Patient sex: M
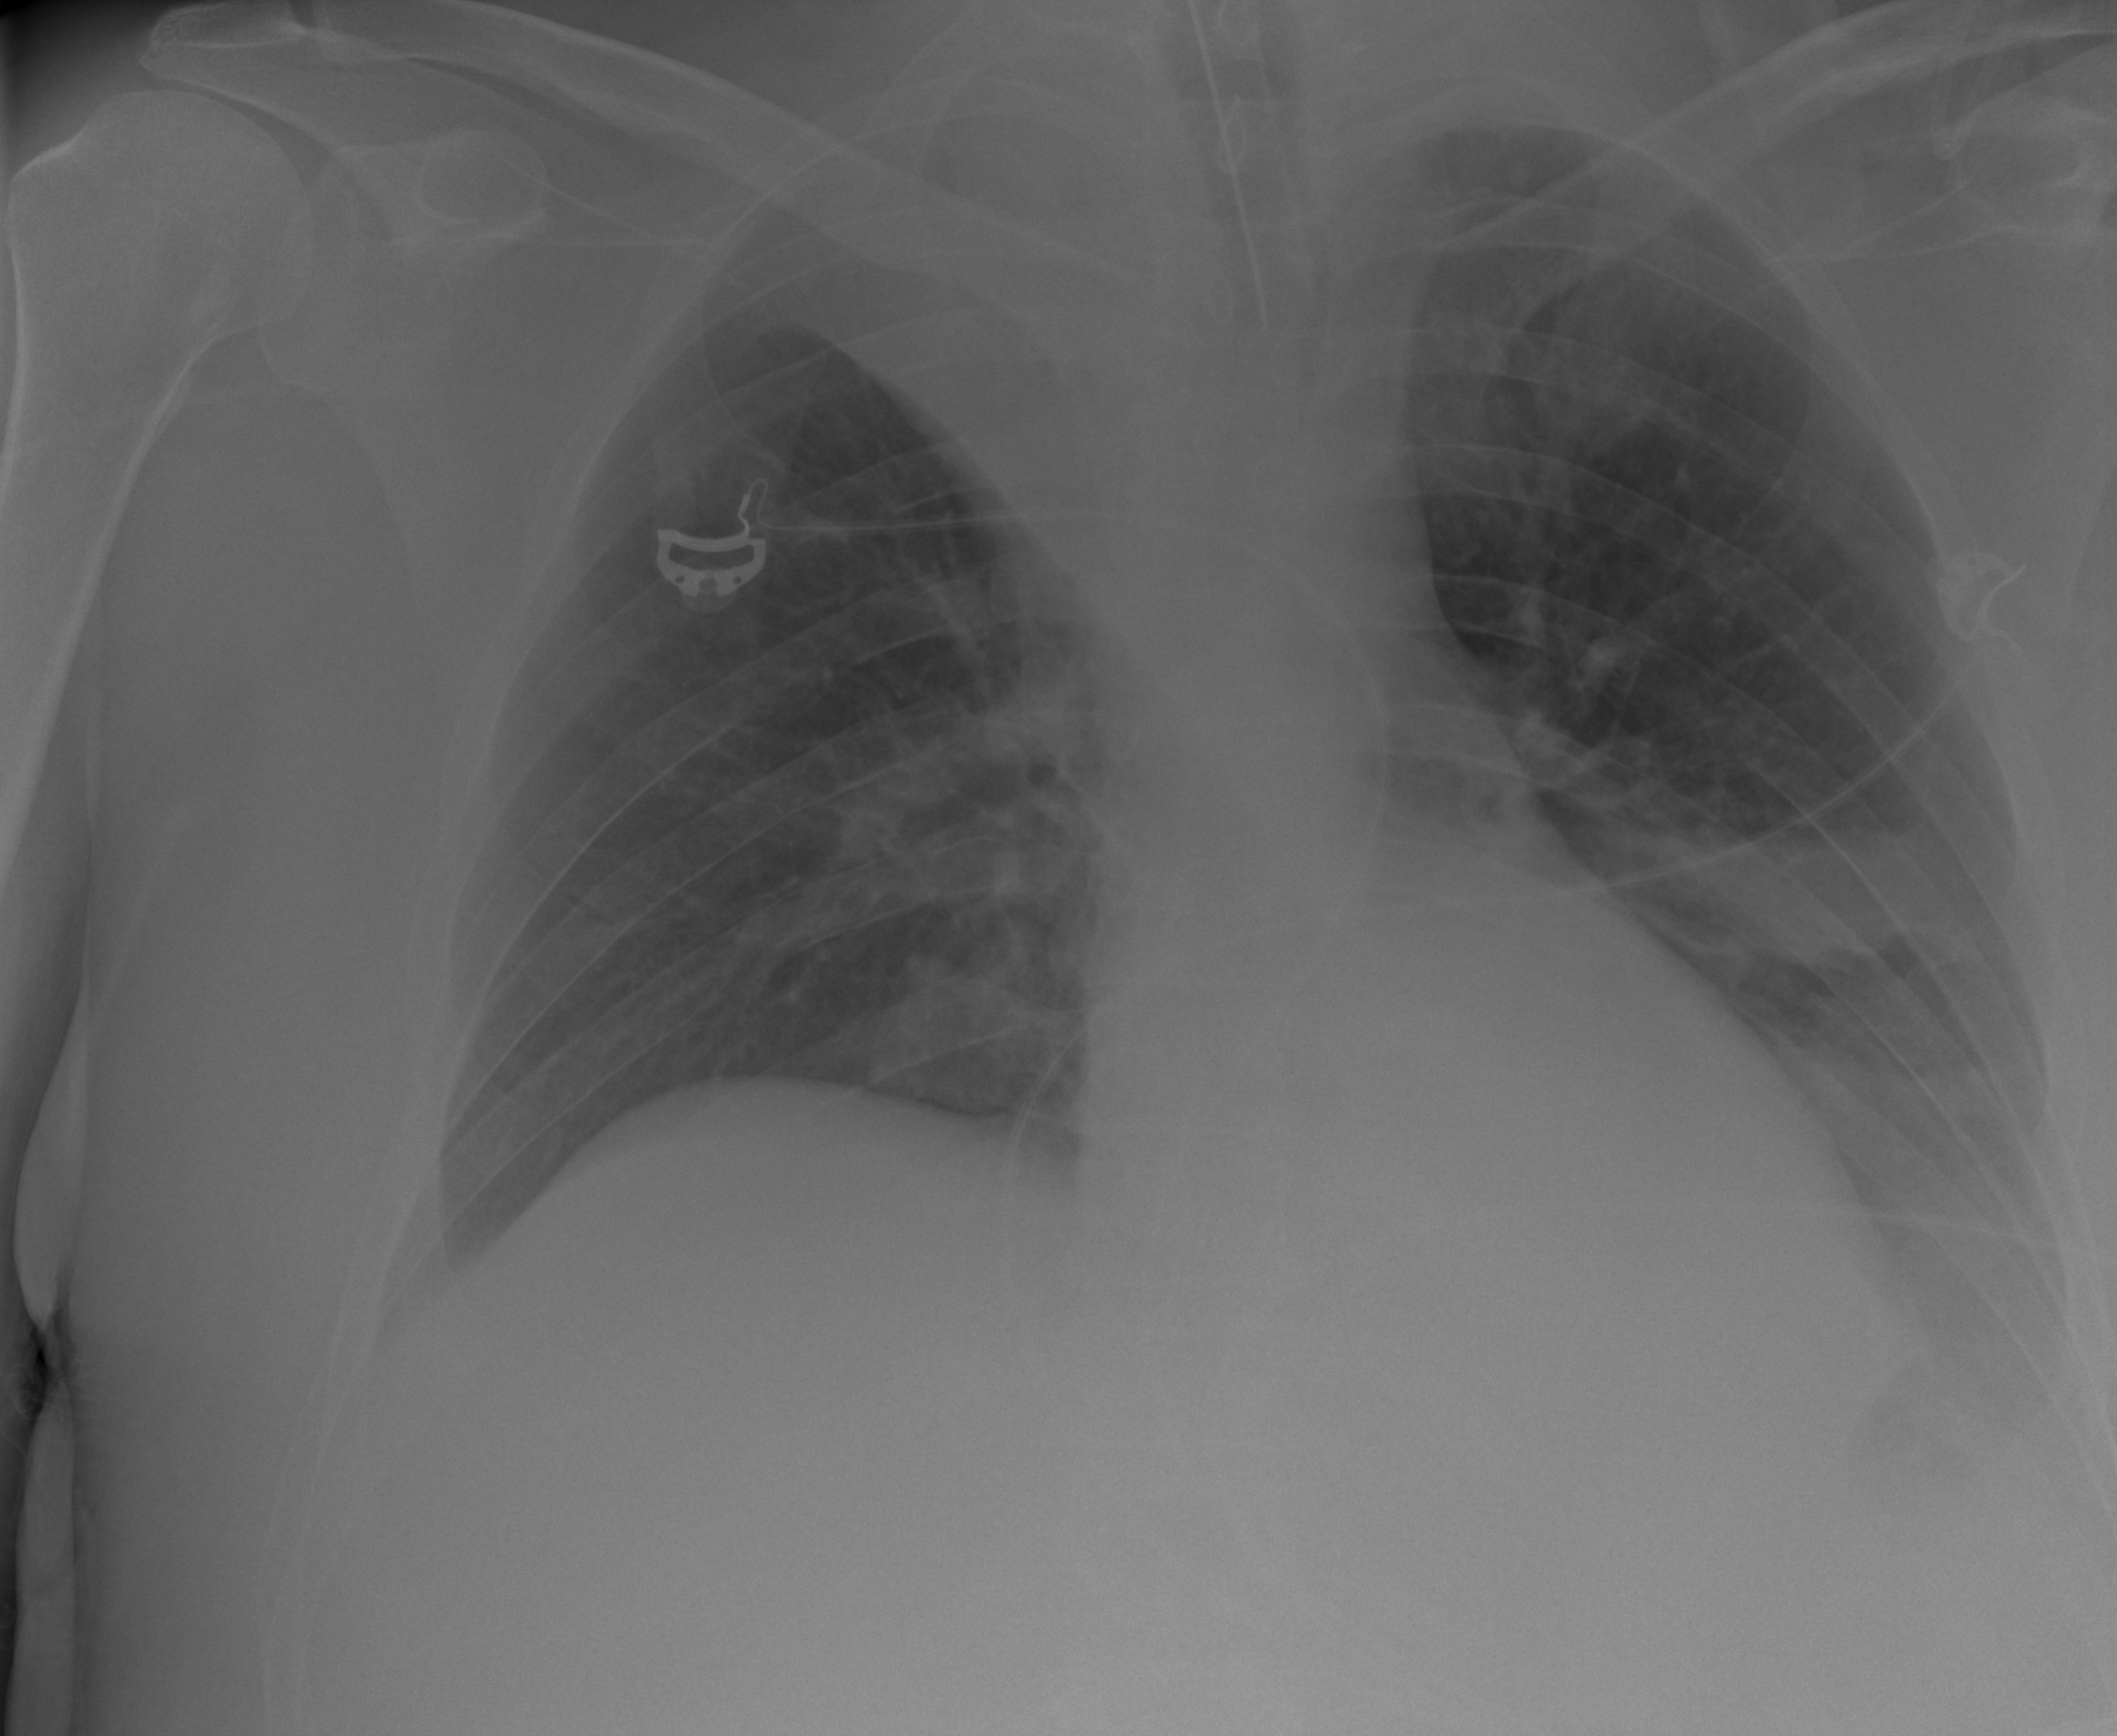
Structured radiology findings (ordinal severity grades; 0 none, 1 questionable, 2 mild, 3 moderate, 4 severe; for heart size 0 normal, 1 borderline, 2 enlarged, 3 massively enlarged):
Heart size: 0
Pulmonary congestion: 0
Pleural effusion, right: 0
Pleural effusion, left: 2
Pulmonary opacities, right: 2
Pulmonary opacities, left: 2
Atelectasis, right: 4
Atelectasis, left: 2